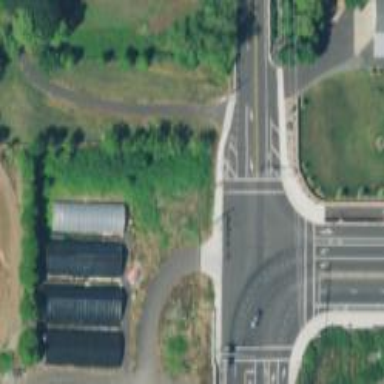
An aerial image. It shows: Footway with asphalt surface and two crossings.